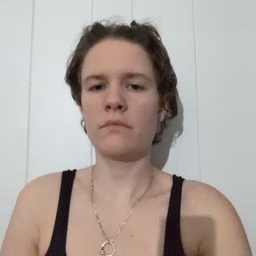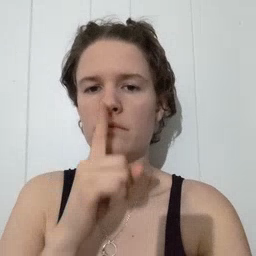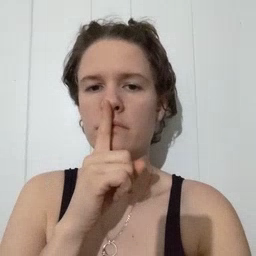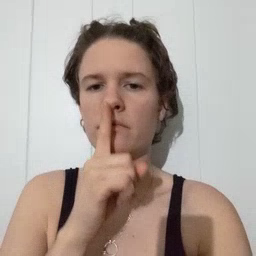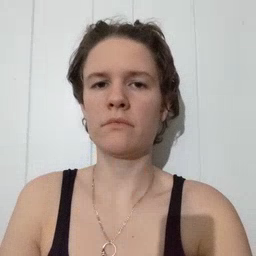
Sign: shhh